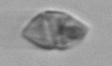
Label: Gyrodinium